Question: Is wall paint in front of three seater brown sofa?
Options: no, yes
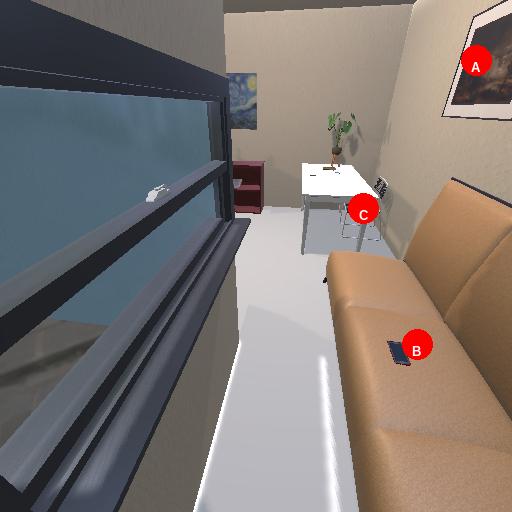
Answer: no